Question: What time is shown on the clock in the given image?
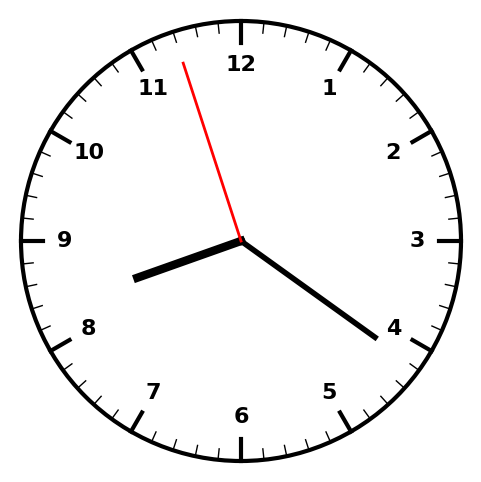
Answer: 08:20:57